Question: Find the area of the quadrilateral in the figure, where the side length of the square border is 10 and the vertices of the quadrilateral are all on points that are integer multiples of 0.5. The result is rounded to one decimal place
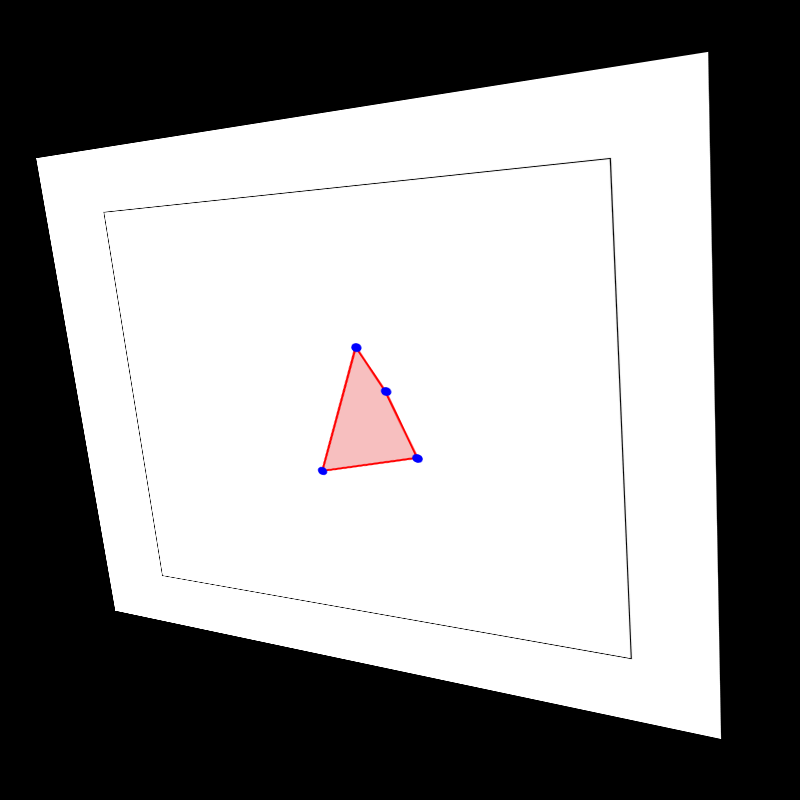
Answer: 2.9